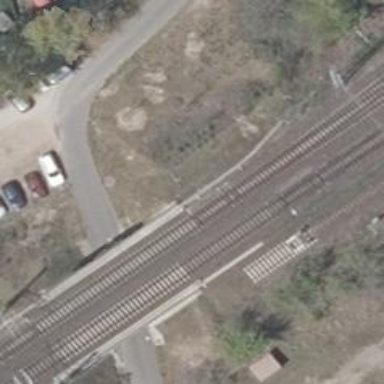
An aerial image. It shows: Railway switch with the turnout on the left side.